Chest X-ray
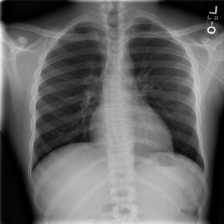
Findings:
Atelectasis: negative
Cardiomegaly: negative
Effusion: negative
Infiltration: negative
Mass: negative
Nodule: negative
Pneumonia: negative
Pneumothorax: negative
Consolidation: negative
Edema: negative
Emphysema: negative
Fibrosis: negative
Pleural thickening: negative
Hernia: negative